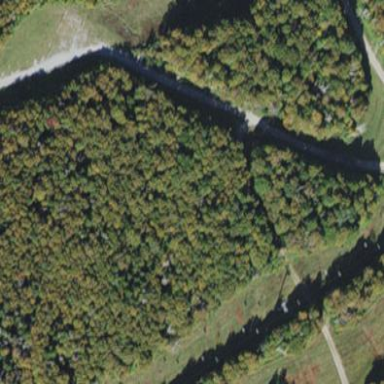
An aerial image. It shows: Lush woodland area covered with trees.